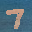
Label: 7